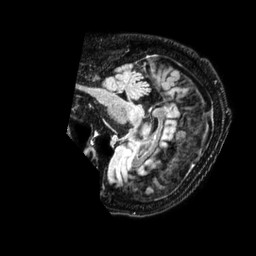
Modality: FLAIR
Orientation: sagittal
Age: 61
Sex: male
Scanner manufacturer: philips
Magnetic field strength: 1.5 T
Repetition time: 4.8 s
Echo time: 0.3352 s